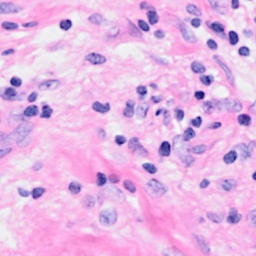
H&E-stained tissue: Breast